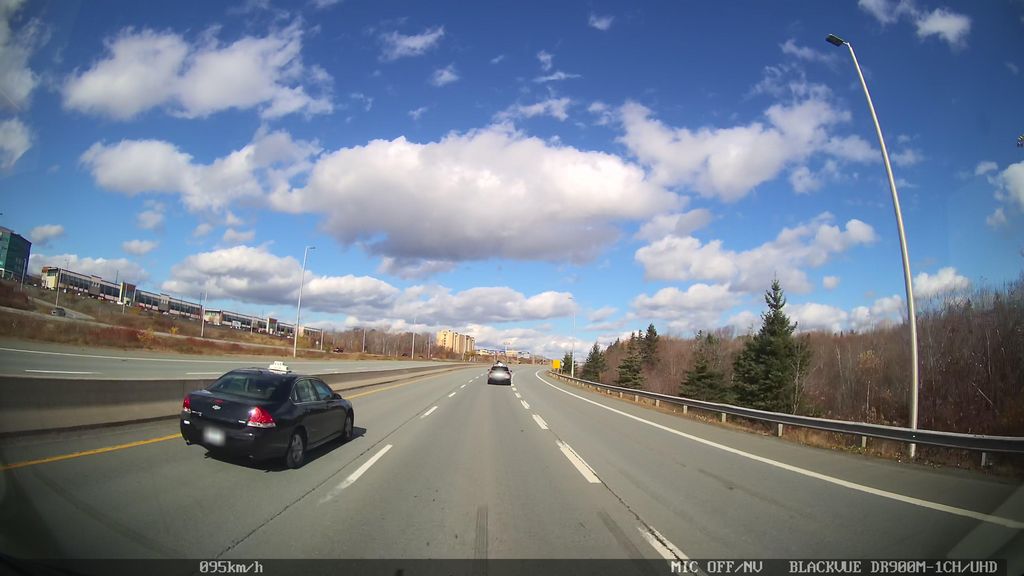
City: halifax